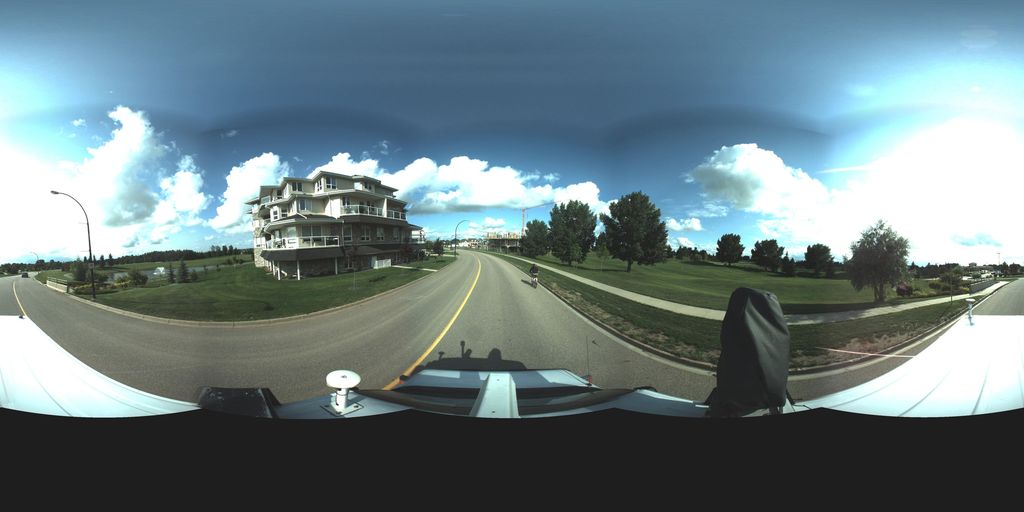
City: saskatoon